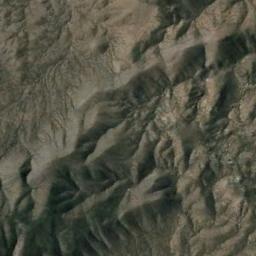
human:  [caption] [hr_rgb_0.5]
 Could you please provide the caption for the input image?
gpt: The folded mountain consists of some ridges and valleys .

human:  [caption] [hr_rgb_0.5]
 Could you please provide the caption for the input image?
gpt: You can see the veins of the mountain clearly .

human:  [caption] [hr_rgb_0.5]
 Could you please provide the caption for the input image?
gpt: The mountain is uneven and rough .

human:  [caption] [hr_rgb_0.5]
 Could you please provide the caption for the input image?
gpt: The mountain is consist of half of black soil and half of green plants .

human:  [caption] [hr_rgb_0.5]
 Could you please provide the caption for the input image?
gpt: There are some ridges on the brown mountain .